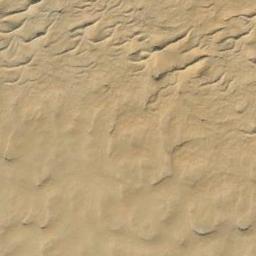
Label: desert